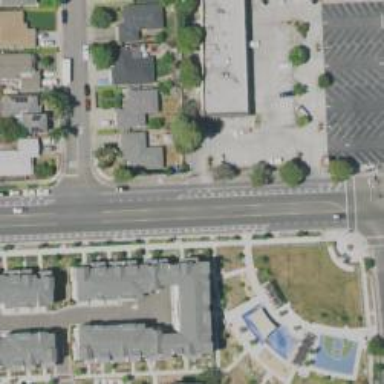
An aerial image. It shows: Secondary road surrounded by residential buildings.